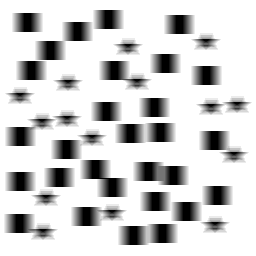
Squares: 29
Triangles: 0
Stars: 15
Total shapes: 44